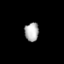
Tissue: prostate
Cell type: B cells
Senescence score: 0.2855
Nuclear area (px): 258
Mean DAPI intensity: 175.202